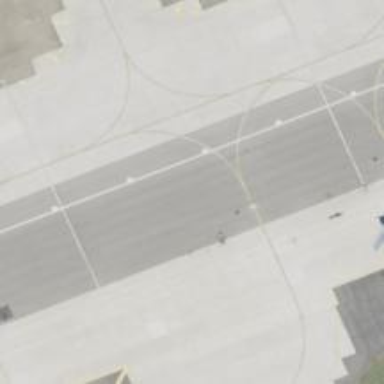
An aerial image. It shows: View of taxiway at the airport.